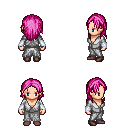
a pixel art fantasy rpg character, female body template, human, light skin, white robe, teal pants, pink long hairstyle, white cloth bracers, maroon shoes, four views (front, back, left, right), 2x2 character sprite sheet, small pixel art, hard edges, no anti-aliasing